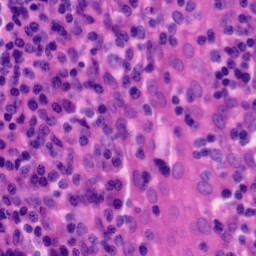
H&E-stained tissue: Tonsil